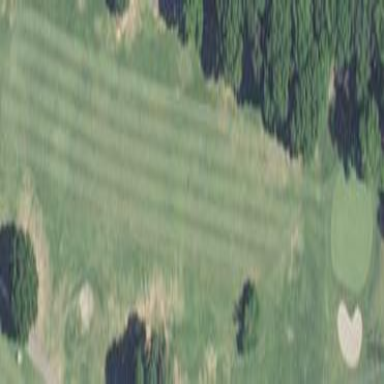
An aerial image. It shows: Golf fairway in the image.